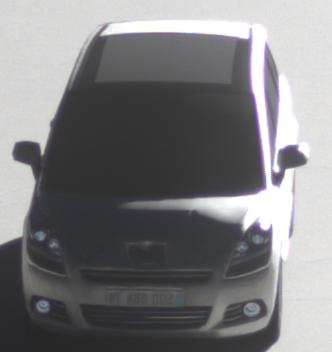
Make: Peugeot
Model: 5008 120 VTi
Detailed model: 5008 (I) Van
Model produced from: 2009/10
Model produced until: 2011/07
Doors: 5
Color: white
Road condition: dry road
Daytime: sunrise or sunset
Contrast: high contrast